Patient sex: M
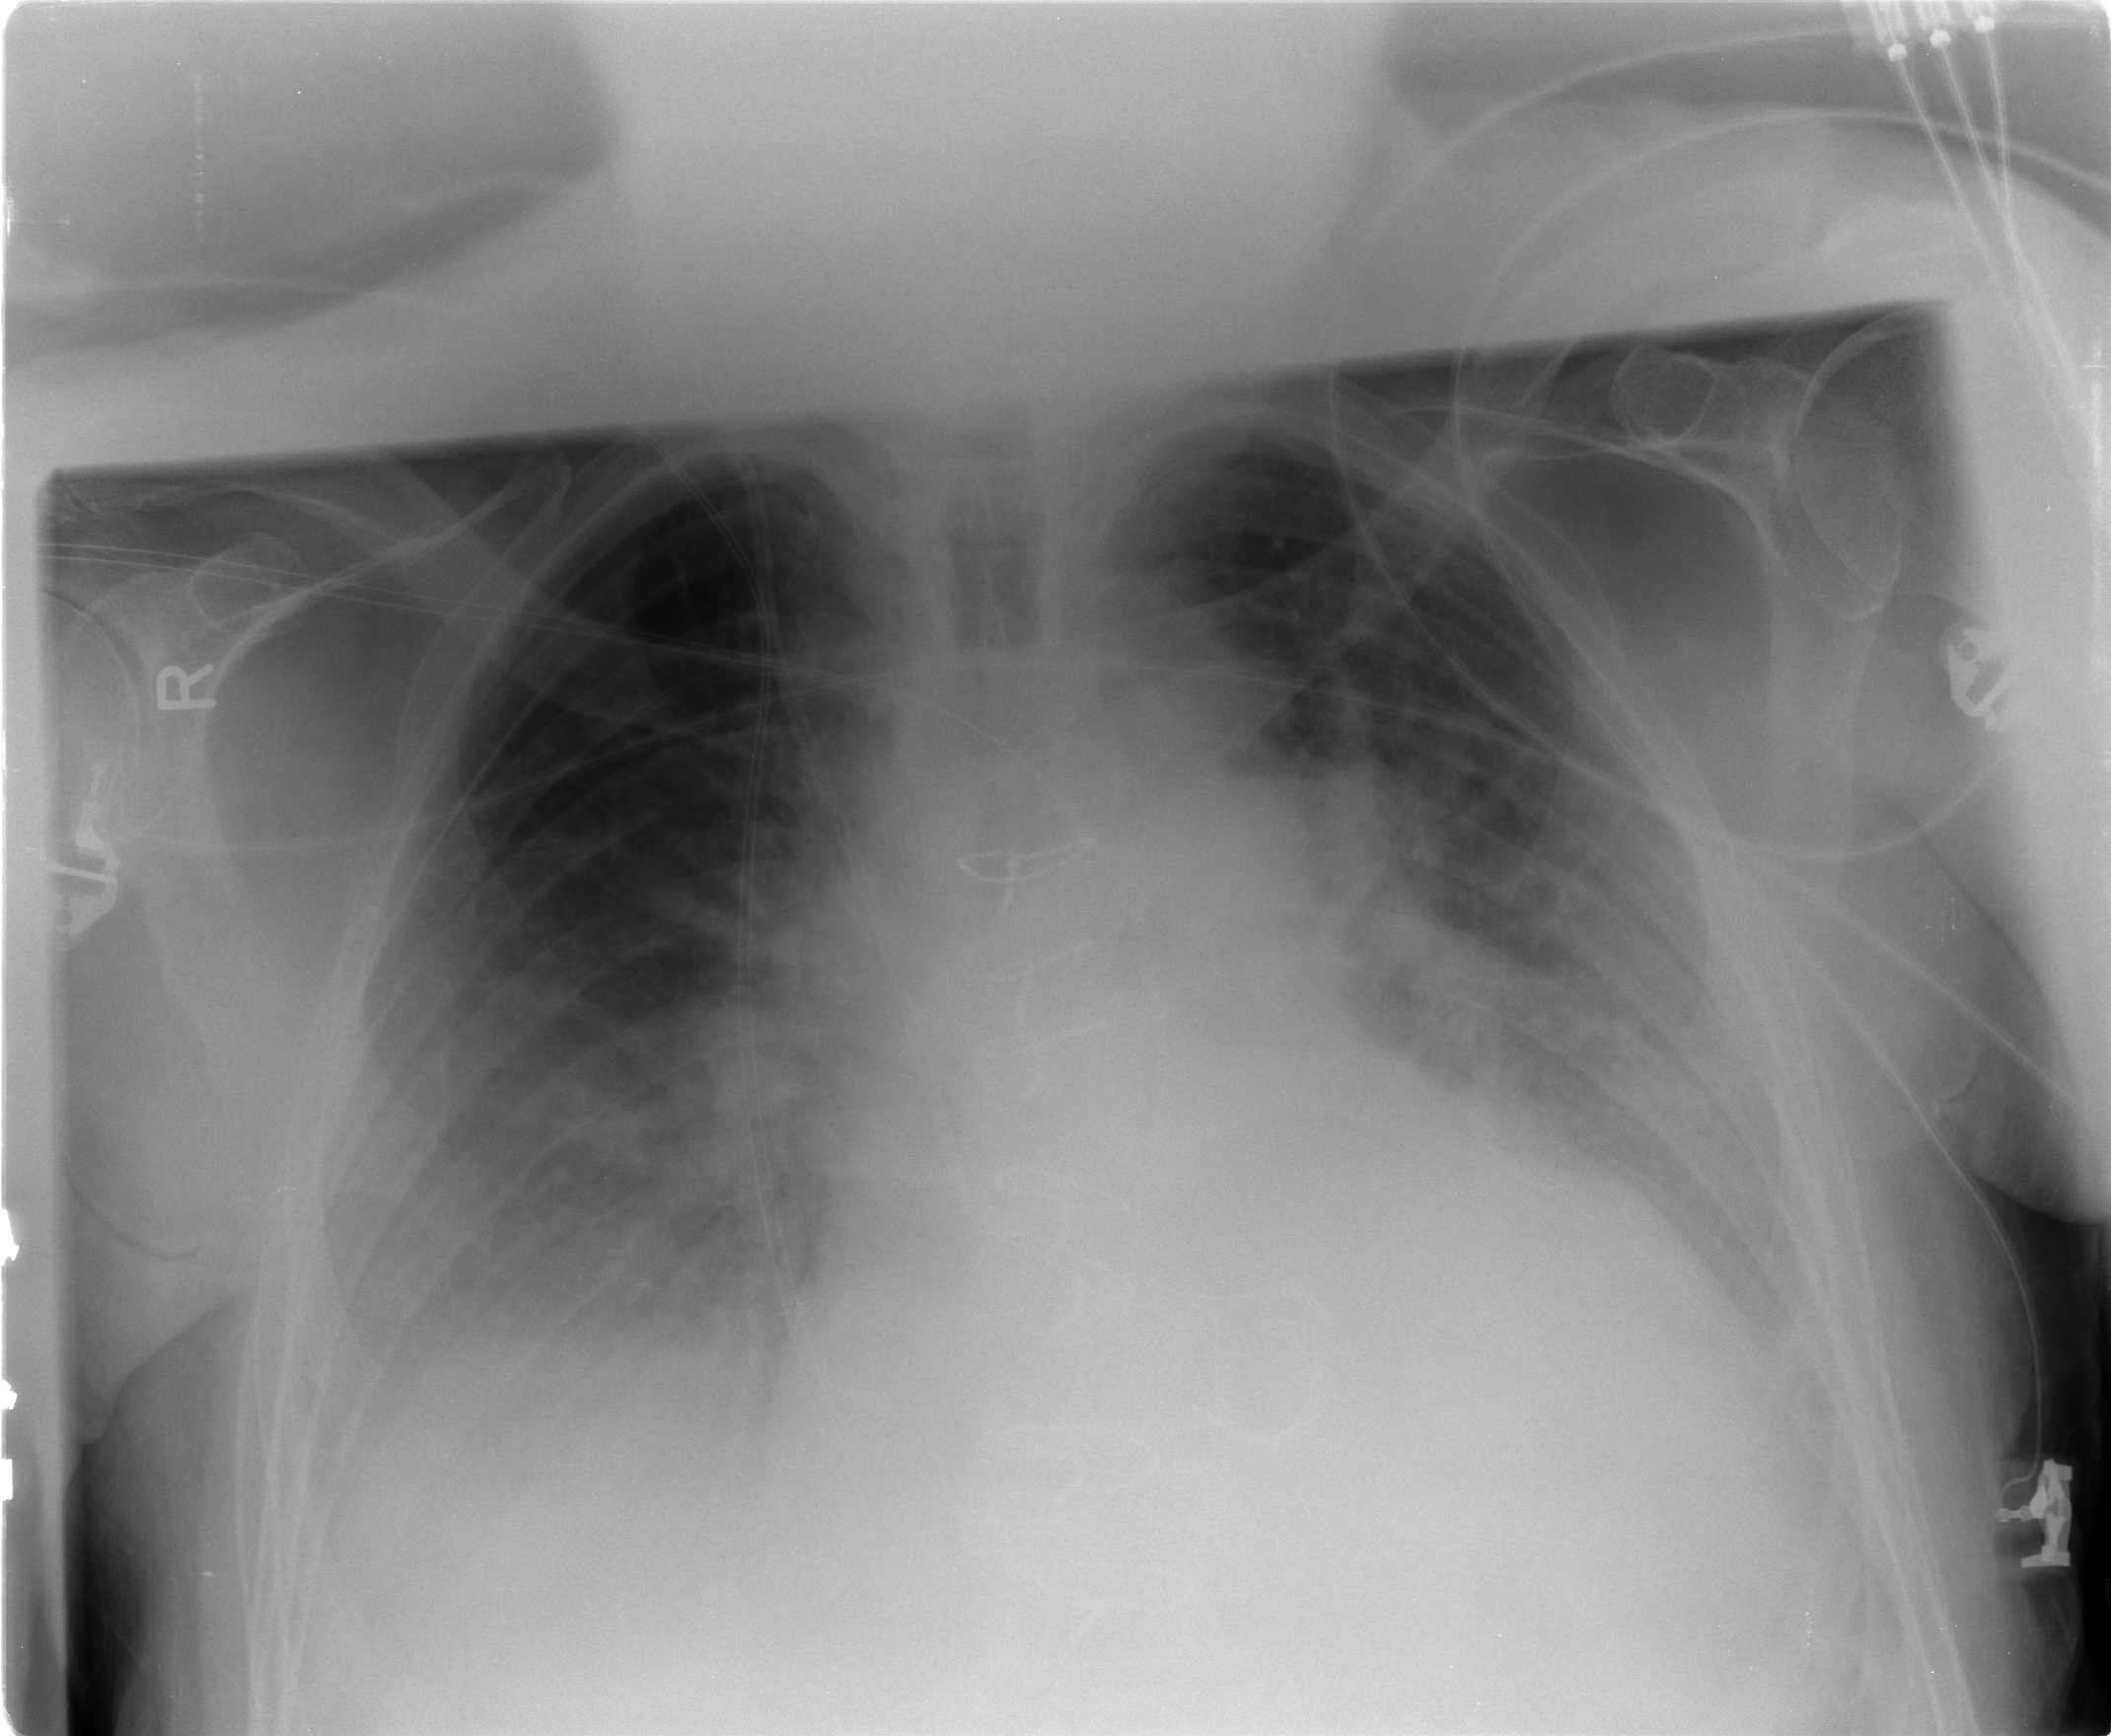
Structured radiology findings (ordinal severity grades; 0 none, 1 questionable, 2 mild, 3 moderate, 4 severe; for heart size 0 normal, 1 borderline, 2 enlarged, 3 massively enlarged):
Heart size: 2
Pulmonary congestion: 2
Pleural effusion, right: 2
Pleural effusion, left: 2
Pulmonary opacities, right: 2
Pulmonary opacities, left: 2
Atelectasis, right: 2
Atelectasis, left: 2